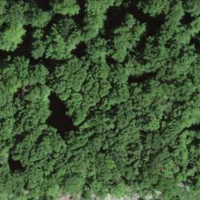
EUNIS habitat code: 41
Species observed at this site:
Berberis vulgaris
Geranium sanguineum
Euonymus europaeus